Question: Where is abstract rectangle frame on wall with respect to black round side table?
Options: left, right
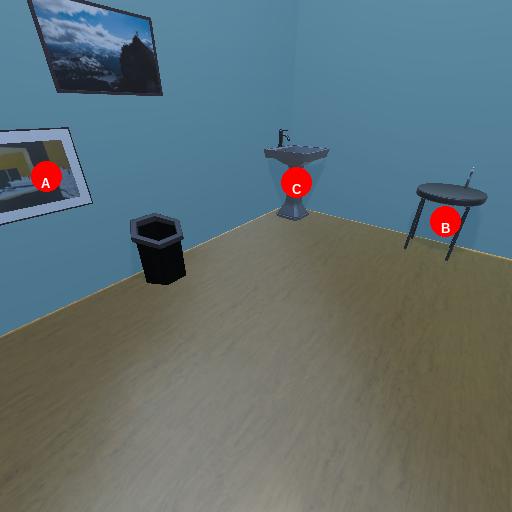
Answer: left